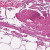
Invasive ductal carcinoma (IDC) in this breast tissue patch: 0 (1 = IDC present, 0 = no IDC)